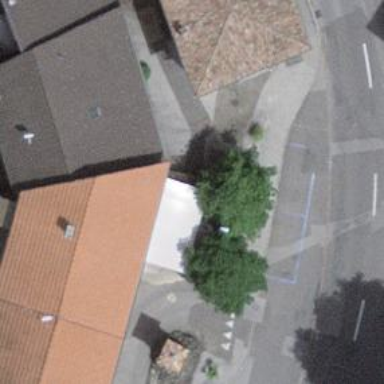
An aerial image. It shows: Square.